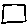
Label: square